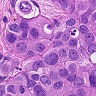
Metastatic tissue present: yes